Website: bh-photo
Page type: payment
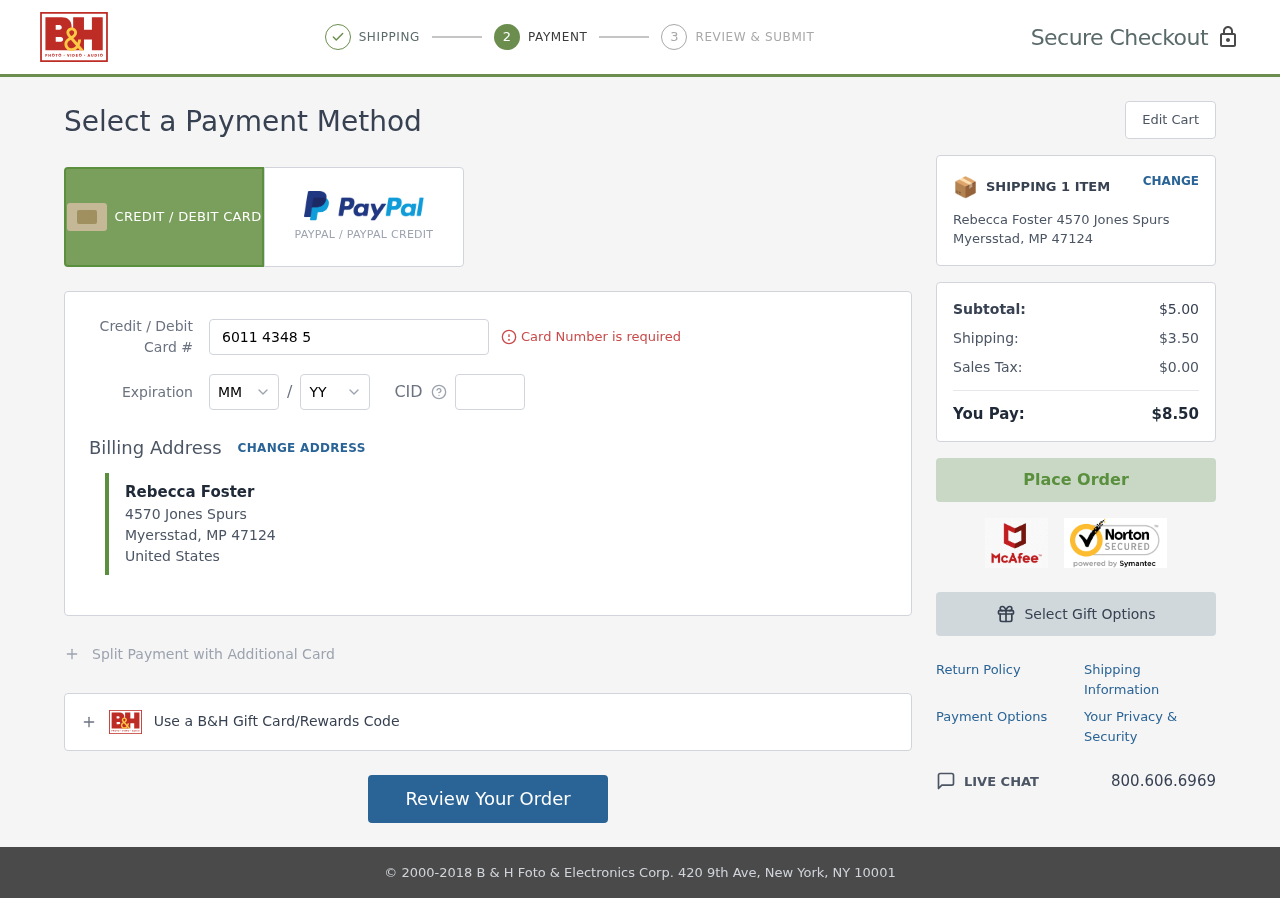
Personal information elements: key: PII_CARD_CVV
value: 151
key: PII_CARD_EXPIRY_MONTH
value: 09
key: PII_CARD_EXPIRY_YEAR
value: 28
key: PII_CARD_NUMBER
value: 6011 4348 5111 7015
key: PII_CITY
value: Myersstad
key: PII_COUNTRY
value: United States
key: PII_FULLNAME
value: Rebecca Foster
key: PII_POSTCODE
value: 47124
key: PII_STATE_ABBR
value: MP
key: PII_STREET
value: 4570 Jones Spurs
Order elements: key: ORDER_NUM_ITEMS
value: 1
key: ORDER_SUBTOTAL
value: $5.00
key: ORDER_SHIPPING_COST
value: $3.50
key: ORDER_TAX
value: $0.00
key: ORDER_TOTAL
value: $8.50